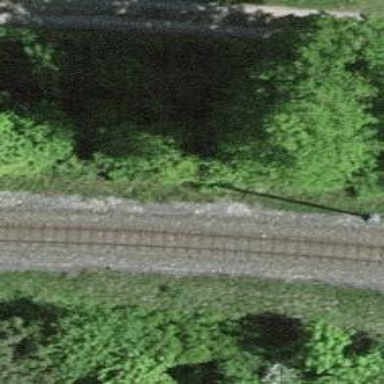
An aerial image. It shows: Narrow-gauge railway track electrified by contact line.